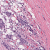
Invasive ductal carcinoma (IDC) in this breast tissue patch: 1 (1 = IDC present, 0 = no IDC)